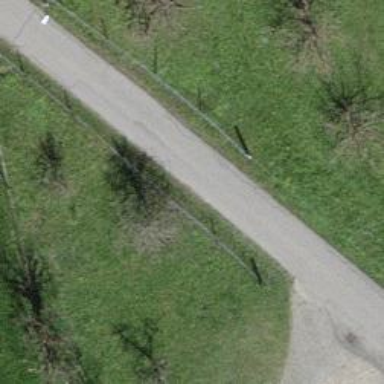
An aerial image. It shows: Deciduous tree with lush green leaves.